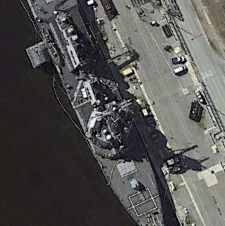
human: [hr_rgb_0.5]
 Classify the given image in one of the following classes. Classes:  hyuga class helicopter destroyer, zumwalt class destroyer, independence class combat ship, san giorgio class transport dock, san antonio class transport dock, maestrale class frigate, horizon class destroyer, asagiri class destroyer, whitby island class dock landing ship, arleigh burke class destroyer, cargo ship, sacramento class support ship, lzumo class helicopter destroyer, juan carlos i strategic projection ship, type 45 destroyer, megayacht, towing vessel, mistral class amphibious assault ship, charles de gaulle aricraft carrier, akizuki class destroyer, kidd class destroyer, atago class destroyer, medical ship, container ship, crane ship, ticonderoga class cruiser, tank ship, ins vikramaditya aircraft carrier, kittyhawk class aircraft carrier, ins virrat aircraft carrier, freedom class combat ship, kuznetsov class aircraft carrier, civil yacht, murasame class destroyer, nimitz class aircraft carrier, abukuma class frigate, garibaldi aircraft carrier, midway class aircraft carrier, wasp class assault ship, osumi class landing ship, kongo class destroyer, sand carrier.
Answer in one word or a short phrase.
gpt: Arleigh Burke class destroyer